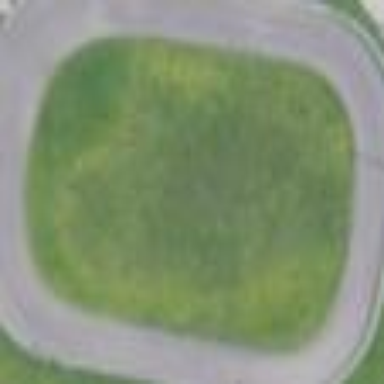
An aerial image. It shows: Track located within leisure land area.